Interaction volume radius: 10 \u00c5
Interaction volume height: 25 \u00c5
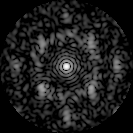
Disorder parameter: 0.6368